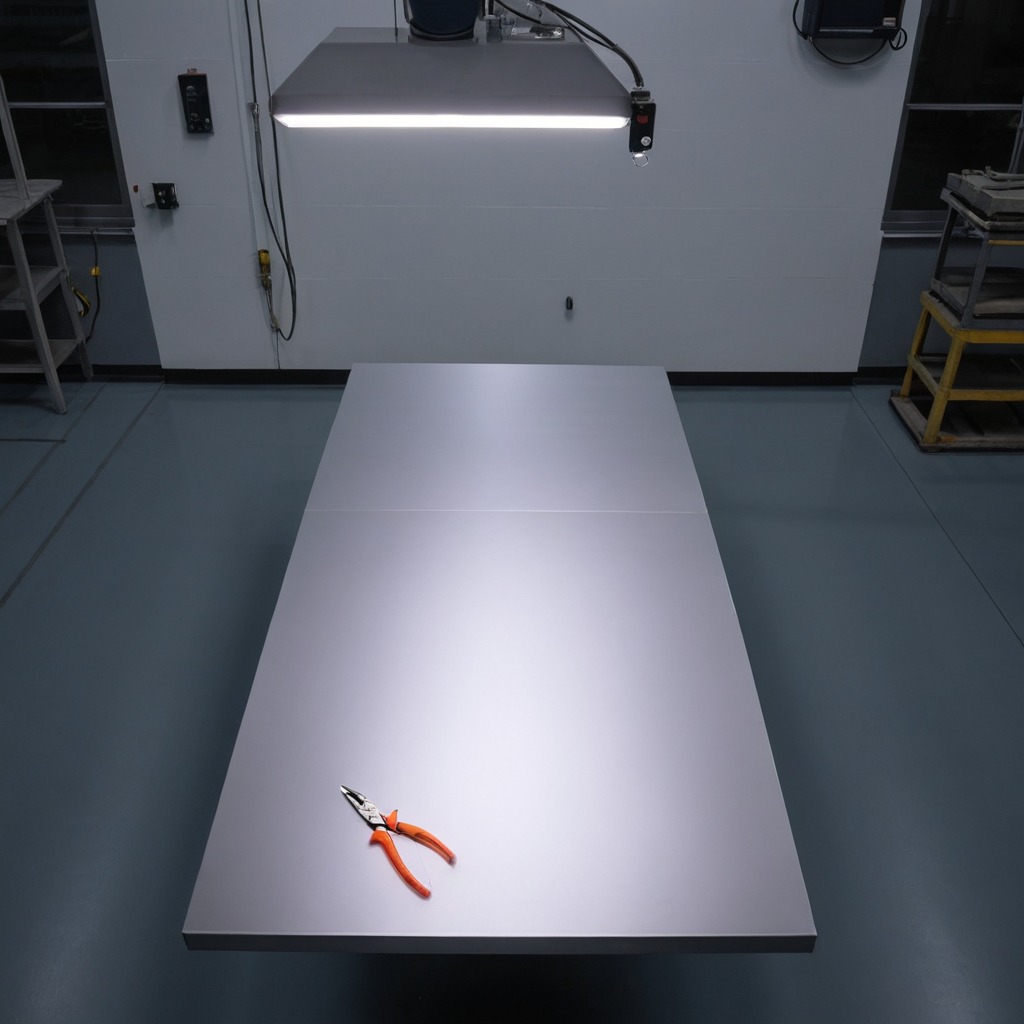
A plier is lying on the tabletop in the basement in the evening.